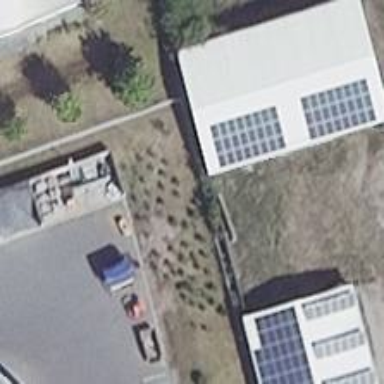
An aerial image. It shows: Building equipped with solar photovoltaic panel for generating electricity. The small installation is solar power generator.